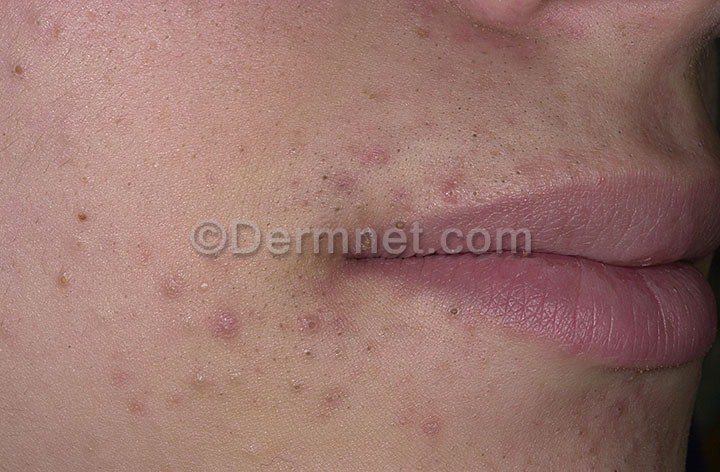
Disease: Acne and Rosacea Photos